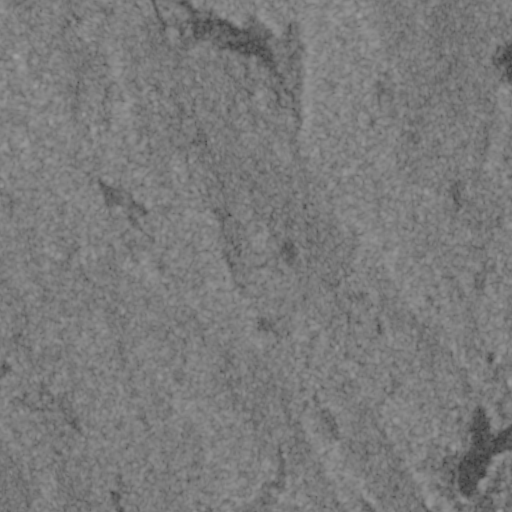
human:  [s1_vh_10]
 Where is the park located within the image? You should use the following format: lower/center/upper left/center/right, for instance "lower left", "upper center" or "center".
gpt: The park is located in the lower right of the image.
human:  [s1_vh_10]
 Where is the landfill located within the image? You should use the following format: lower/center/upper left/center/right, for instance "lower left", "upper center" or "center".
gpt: There is no landfill in the image.

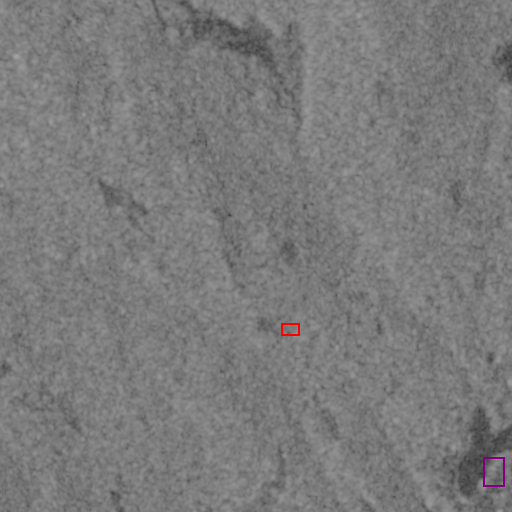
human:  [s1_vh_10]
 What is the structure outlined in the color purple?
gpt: The structure outlined in purple is a park.
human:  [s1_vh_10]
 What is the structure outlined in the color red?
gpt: The structure outlined in red is a building.
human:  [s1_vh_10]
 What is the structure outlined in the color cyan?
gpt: There is no cyan outline.